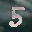
Label: 5